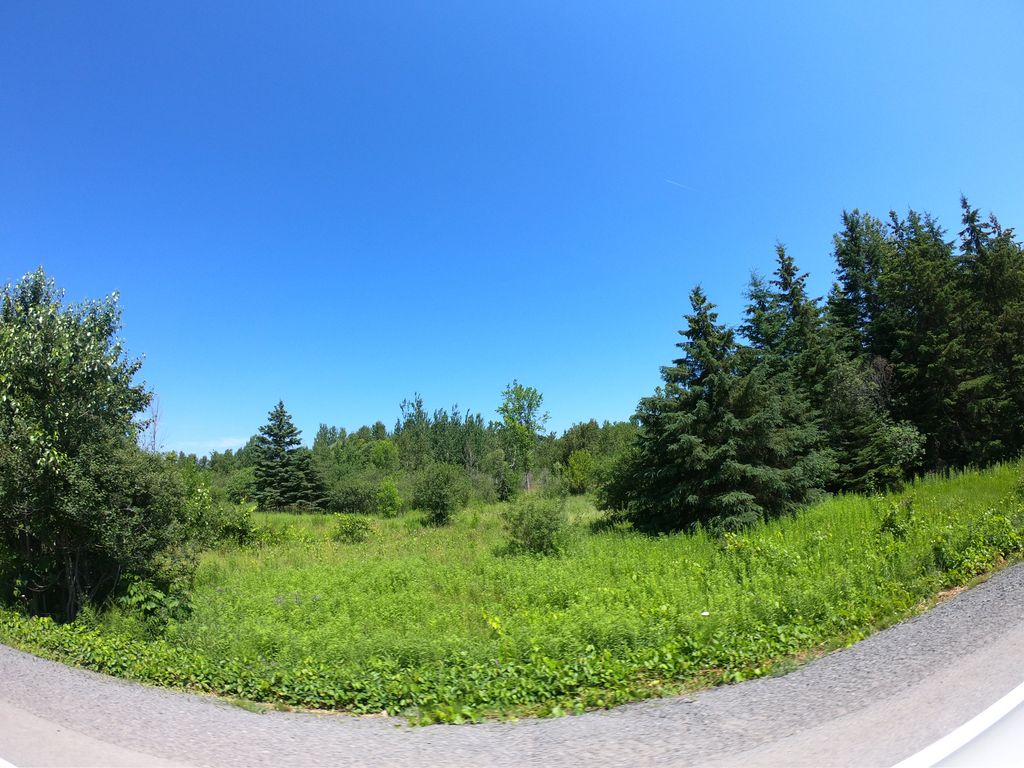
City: ottawa-gatineau